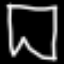
Label: pants